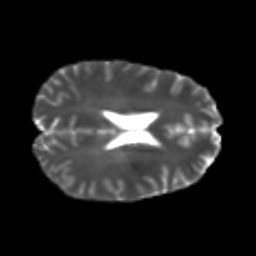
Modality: T2w
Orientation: axial
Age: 25
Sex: male
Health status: healthy
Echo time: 0.074 s